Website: home-depot
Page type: billing-address
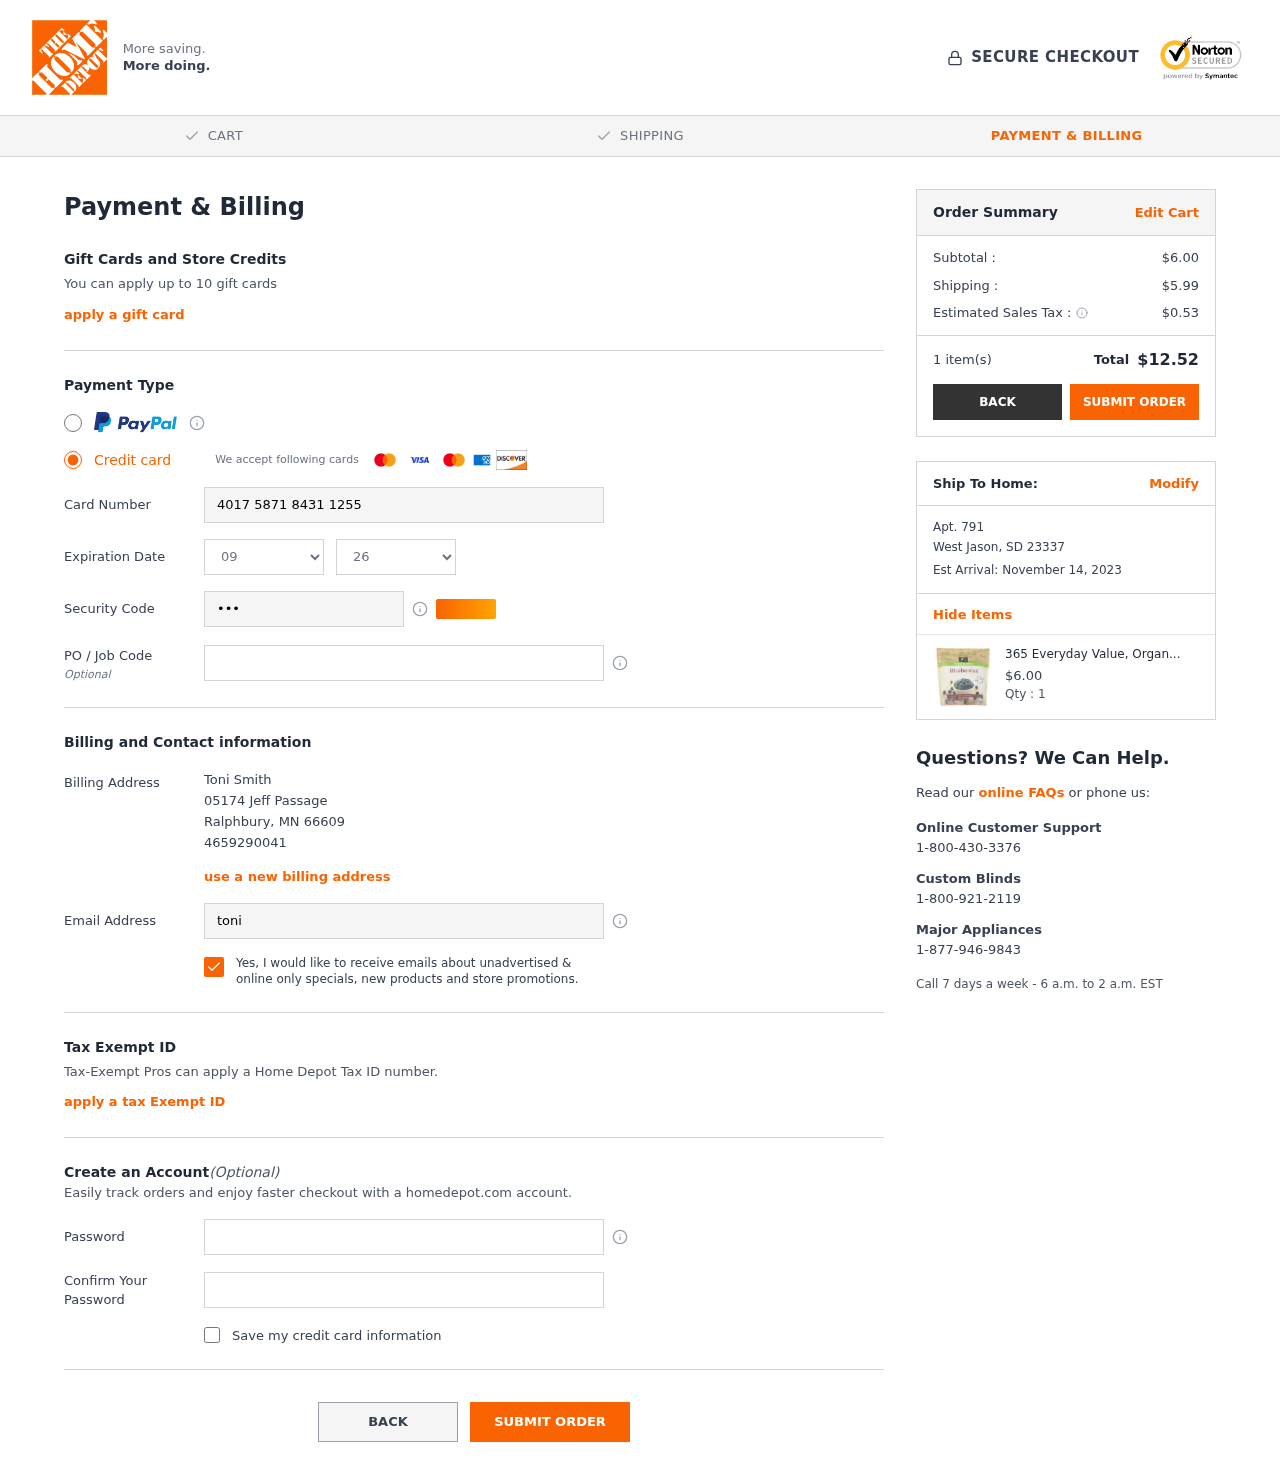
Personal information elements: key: PII_CARD_CVV
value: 117
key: PII_CARD_EXPIRY_MONTH
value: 09
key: PII_CARD_EXPIRY_YEAR
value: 26
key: PII_CARD_NUMBER
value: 4017 5871 8431 1255
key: PII_CITY
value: Ralphbury
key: PII_CITY2
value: West Jason
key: PII_EMAIL
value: toni.smith@hotmail.com
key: PII_FULLNAME
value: Toni Smith
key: PII_PHONE
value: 4659290041
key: PII_POSTCODE
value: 66609
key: PII_POSTCODE2
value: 23337
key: PII_STATE_ABBR
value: MN
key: PII_STATE_ABBR2
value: SD
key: PII_STREET
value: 05174 Jeff Passage
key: PII_STREET2
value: Apt. 791
Product elements: key: PRODUCT1_NAME
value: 365 Everyday Value, Organic Blueberries, 32 oz, (Frozen)
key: PRODUCT1_PRICE
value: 6
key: PRODUCT1_QUANTITY
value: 1
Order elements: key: ORDER_SUBTOTAL
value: $6.00
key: ORDER_SHIPPING_COST
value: $5.99
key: ORDER_TAX
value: $0.53
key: ORDER_NUM_ITEMS
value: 1 item(s)
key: ORDER_TOTAL
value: $12.52
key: ORDER_DELIVERY_DATE
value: Est Arrival: November 14, 2023